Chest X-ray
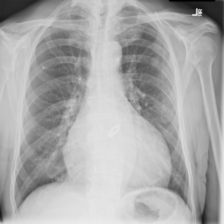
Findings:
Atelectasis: negative
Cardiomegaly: positive
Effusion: negative
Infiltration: negative
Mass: negative
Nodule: negative
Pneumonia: negative
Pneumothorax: negative
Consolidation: positive
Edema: negative
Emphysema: negative
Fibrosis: negative
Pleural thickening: negative
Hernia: negative